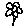
Label: flower